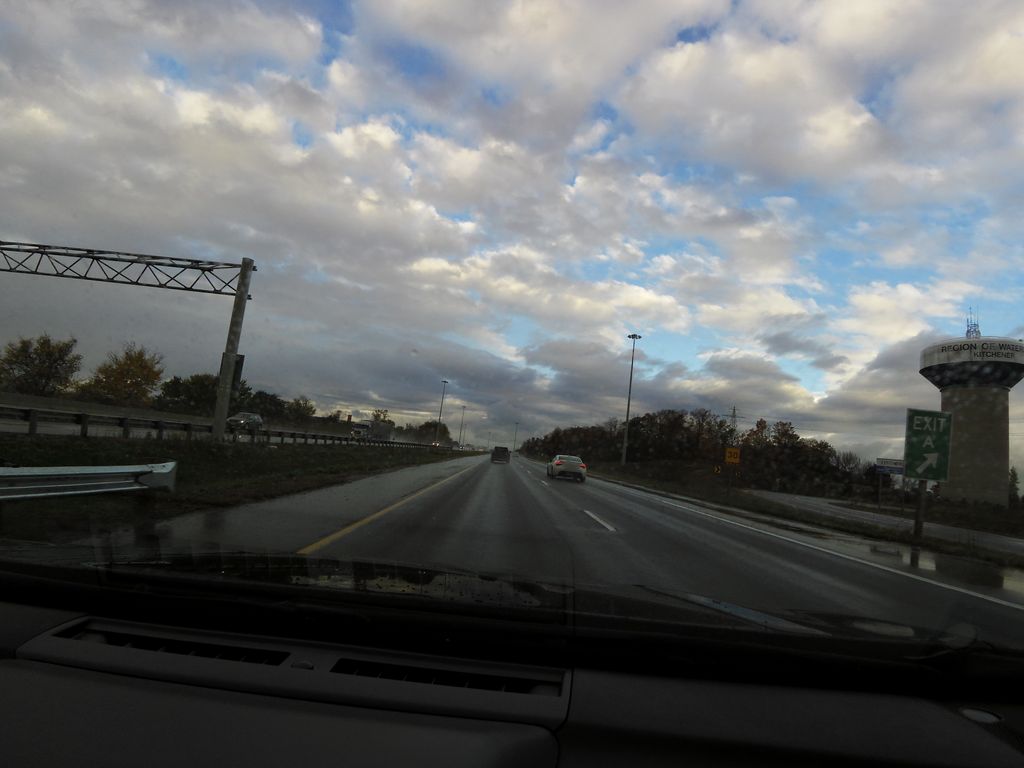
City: kitchener-waterloo